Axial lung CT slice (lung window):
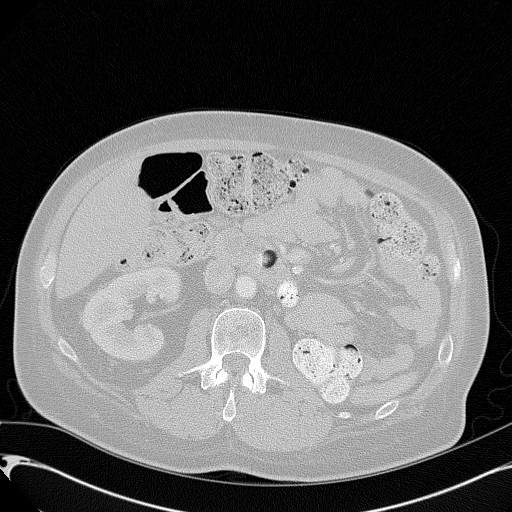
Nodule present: no